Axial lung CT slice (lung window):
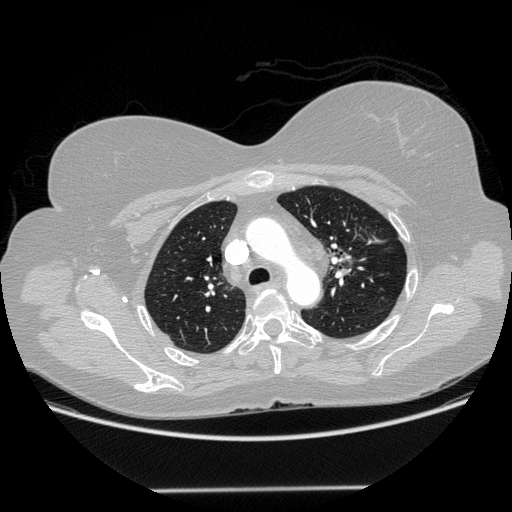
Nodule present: no